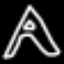
Label: The Eiffel Tower